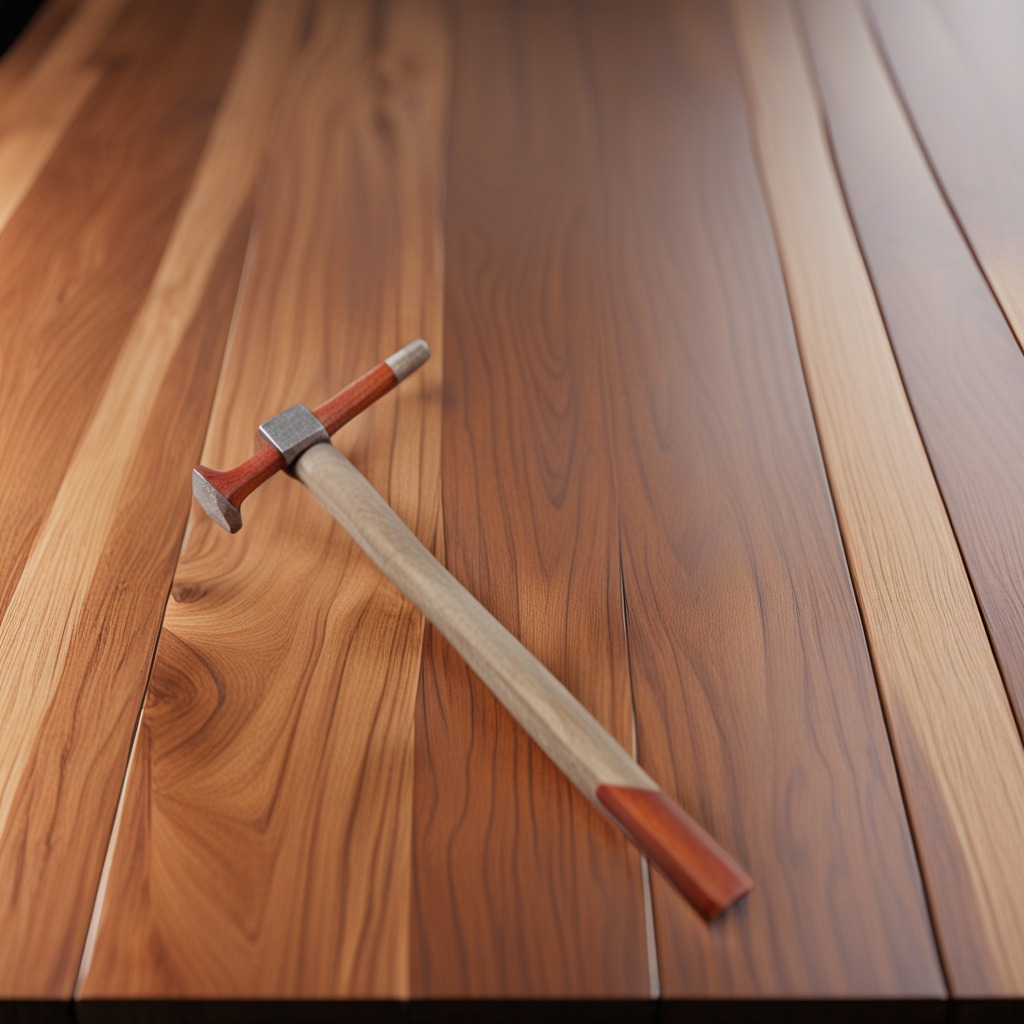
A hammer is lying on the wooden table.